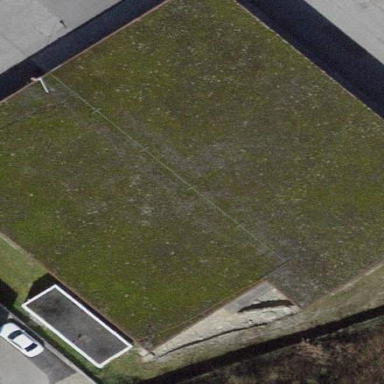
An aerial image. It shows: Building with flat roof.